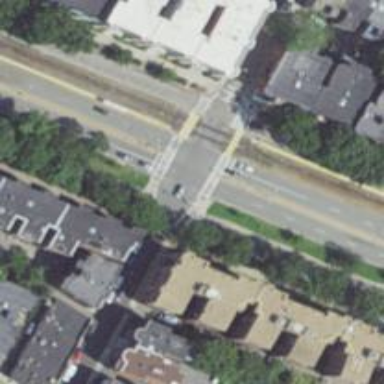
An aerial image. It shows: Railway crossing.